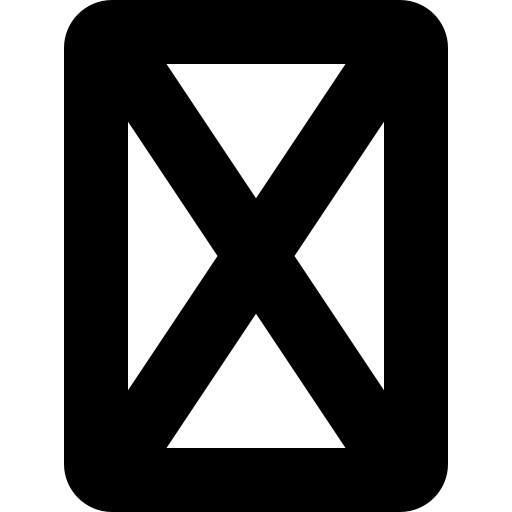
Tags: icon, FontAwesome, fa-icon, solid, notdef